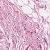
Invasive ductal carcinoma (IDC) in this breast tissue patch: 0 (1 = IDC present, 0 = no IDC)